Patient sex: F
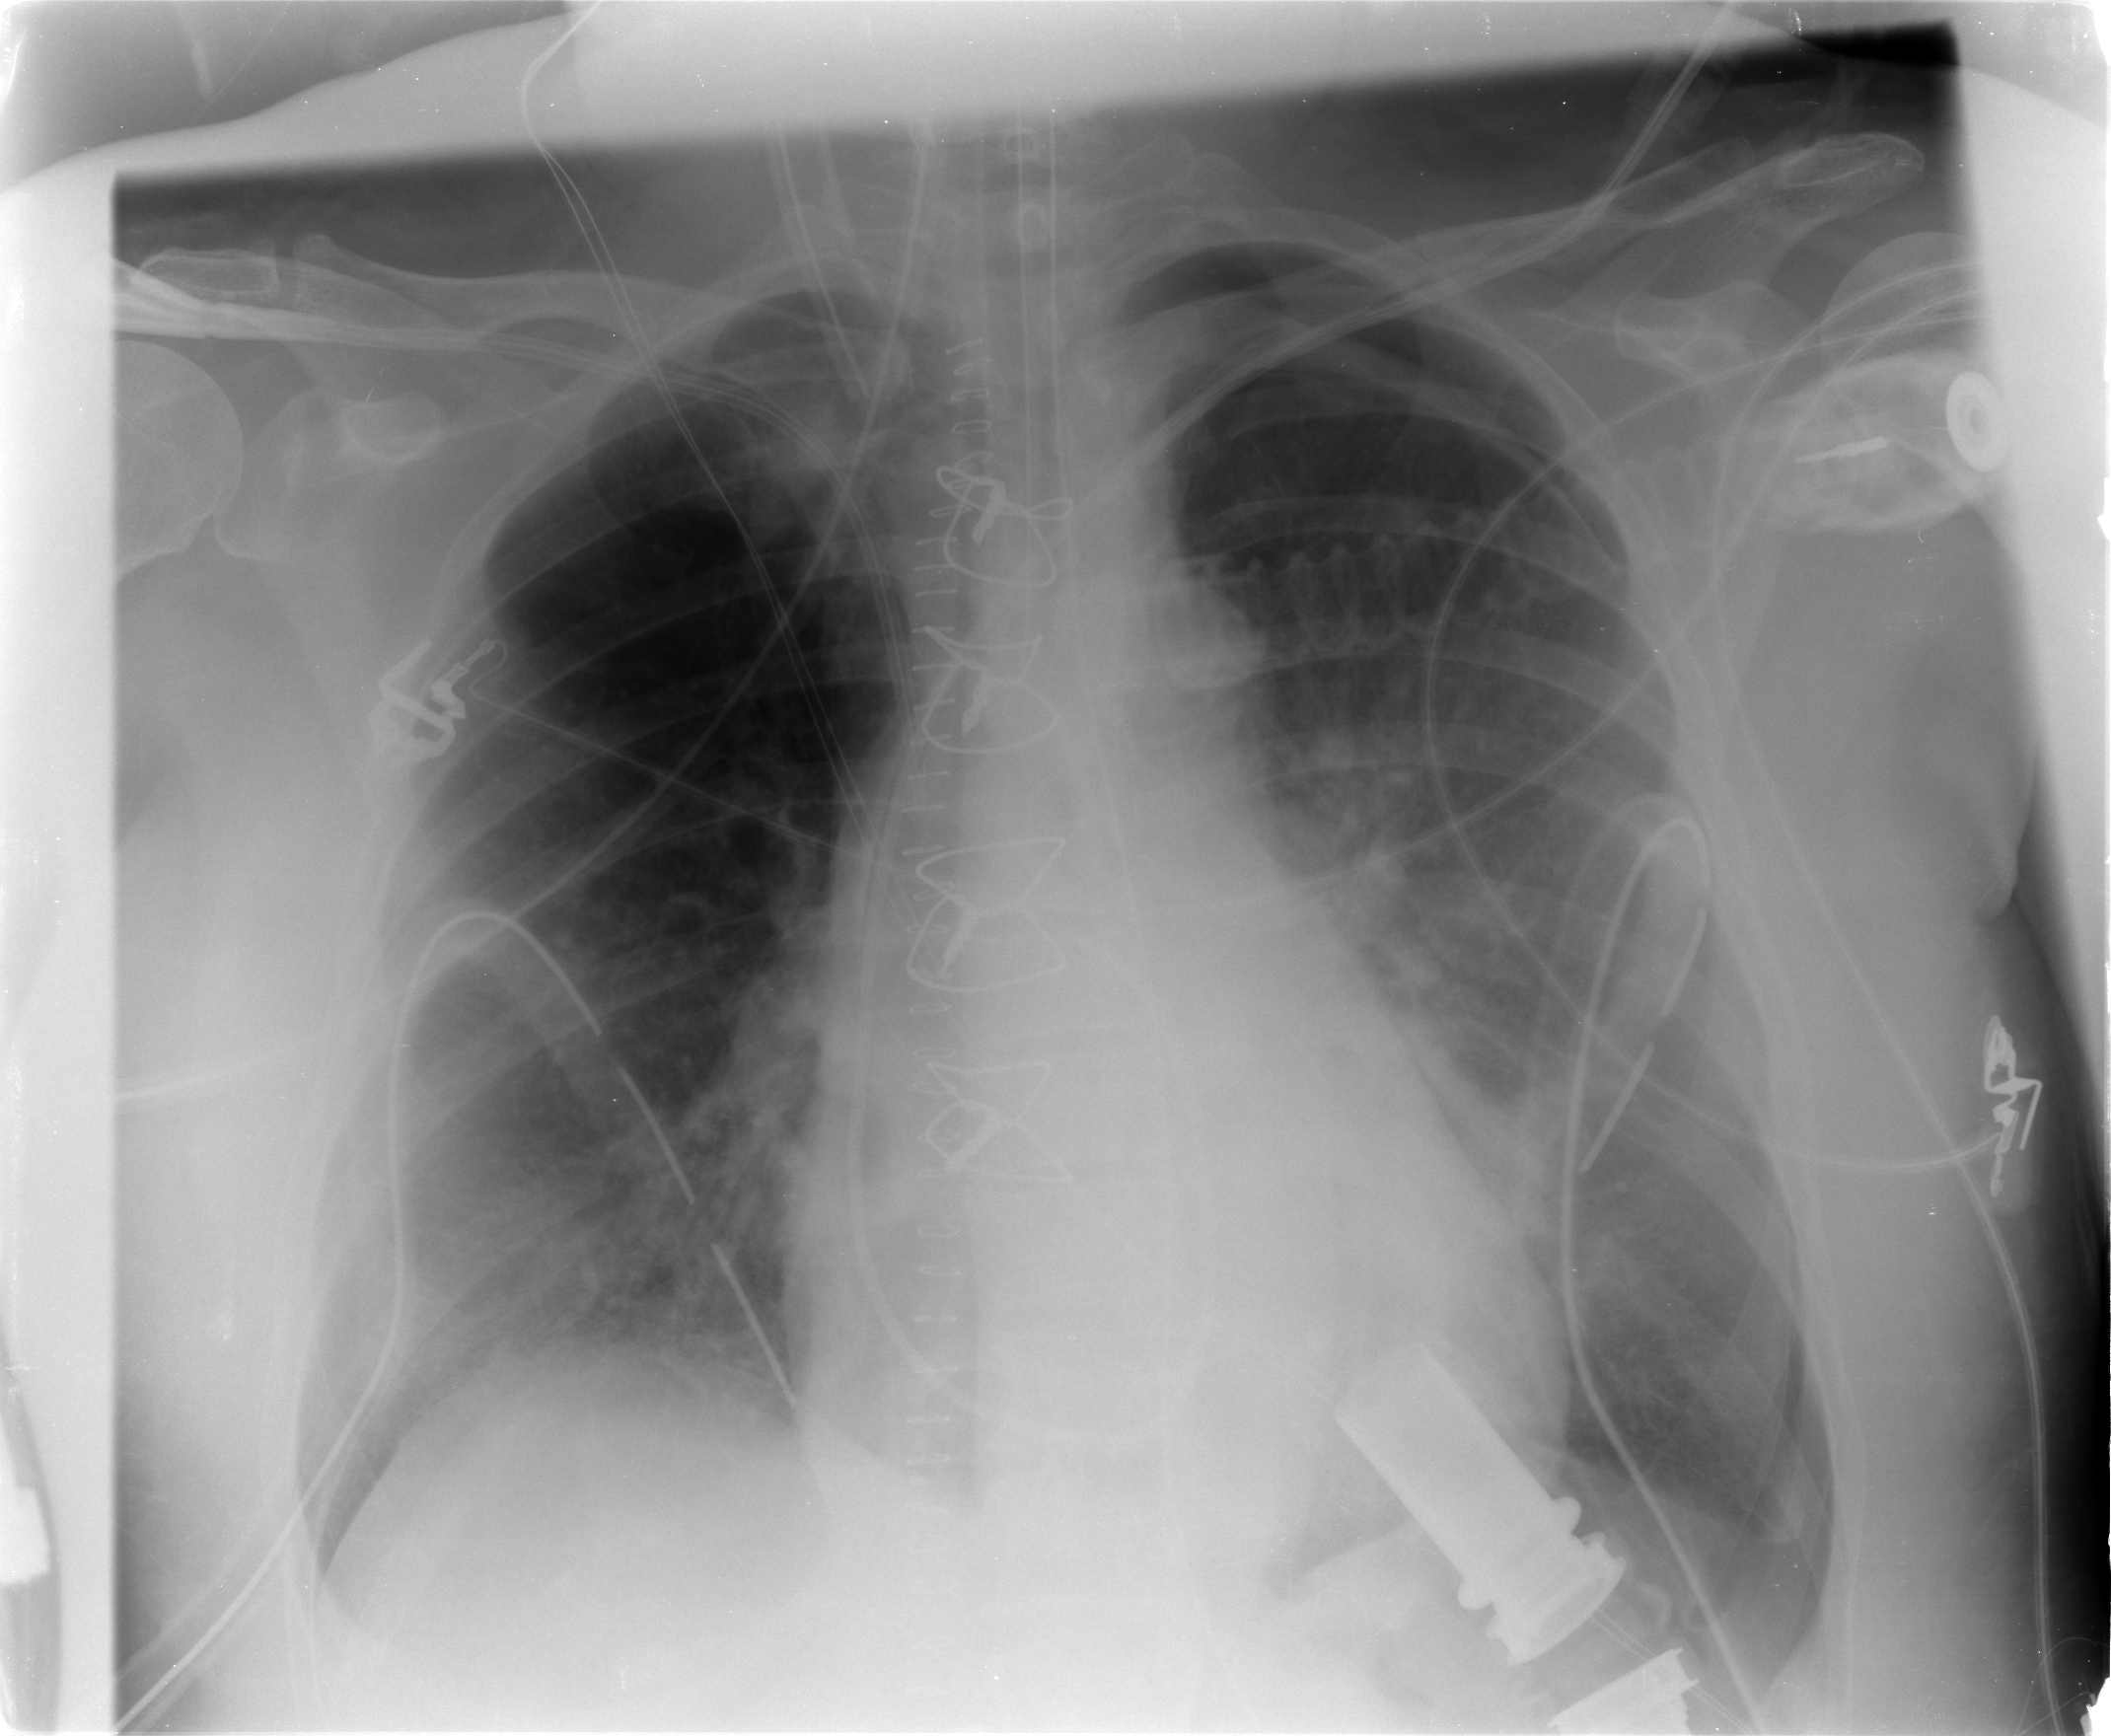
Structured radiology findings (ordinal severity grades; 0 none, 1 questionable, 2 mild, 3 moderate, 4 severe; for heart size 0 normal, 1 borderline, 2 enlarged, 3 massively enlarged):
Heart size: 0
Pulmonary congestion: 2
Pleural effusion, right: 1
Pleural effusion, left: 2
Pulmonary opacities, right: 1
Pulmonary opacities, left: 1
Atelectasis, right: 2
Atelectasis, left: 2